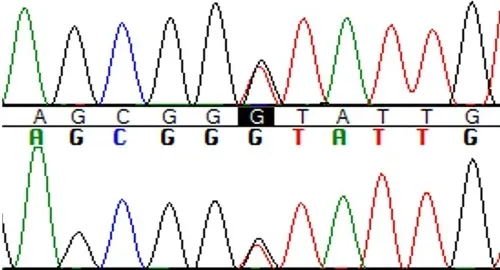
Pathogenic germline MEN1 variant (c.654 + 1G > T, IVS3, g.3405G > T) identified in the present MEN1 case reported with hydrocephalus and intracranial hypertension for giant prolactinoma. The change in heterozygous of the nucleotide guanine for timine at the canonic region +1 of the intron 3 of the MEN1 gene (c.654 + 1G > T; HGMD: CS982266; dbSNP: rs794728622) results in a splicing donor variant (ref. seq: ENST00000312049; NM_130799).
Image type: chart (chart)